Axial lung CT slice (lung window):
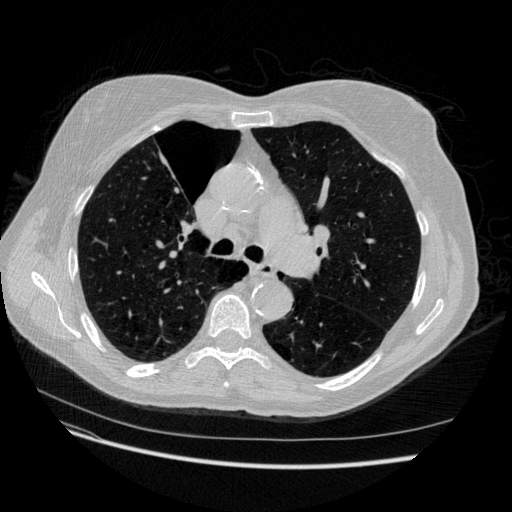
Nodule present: no